Aerial crown-view tile of a tropical tree (Barro Colorado Island, Panama), acquired 20250317:
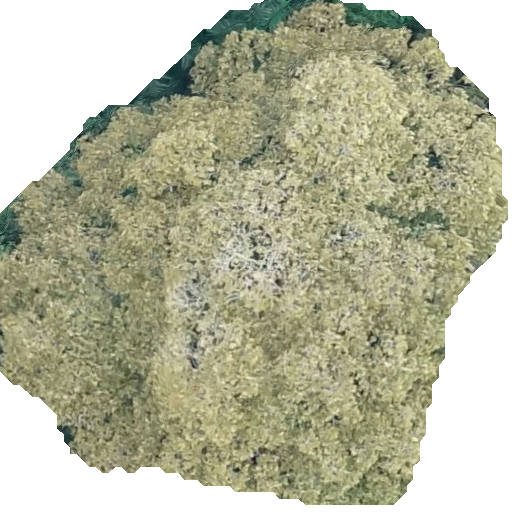
Species: Dipteryx oleifera
GBIF accepted scientific name: Dipteryx oleifera
Crown area: 284.704 m²